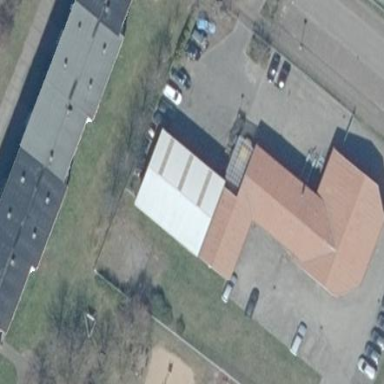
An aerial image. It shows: Apartment building with flat roof.